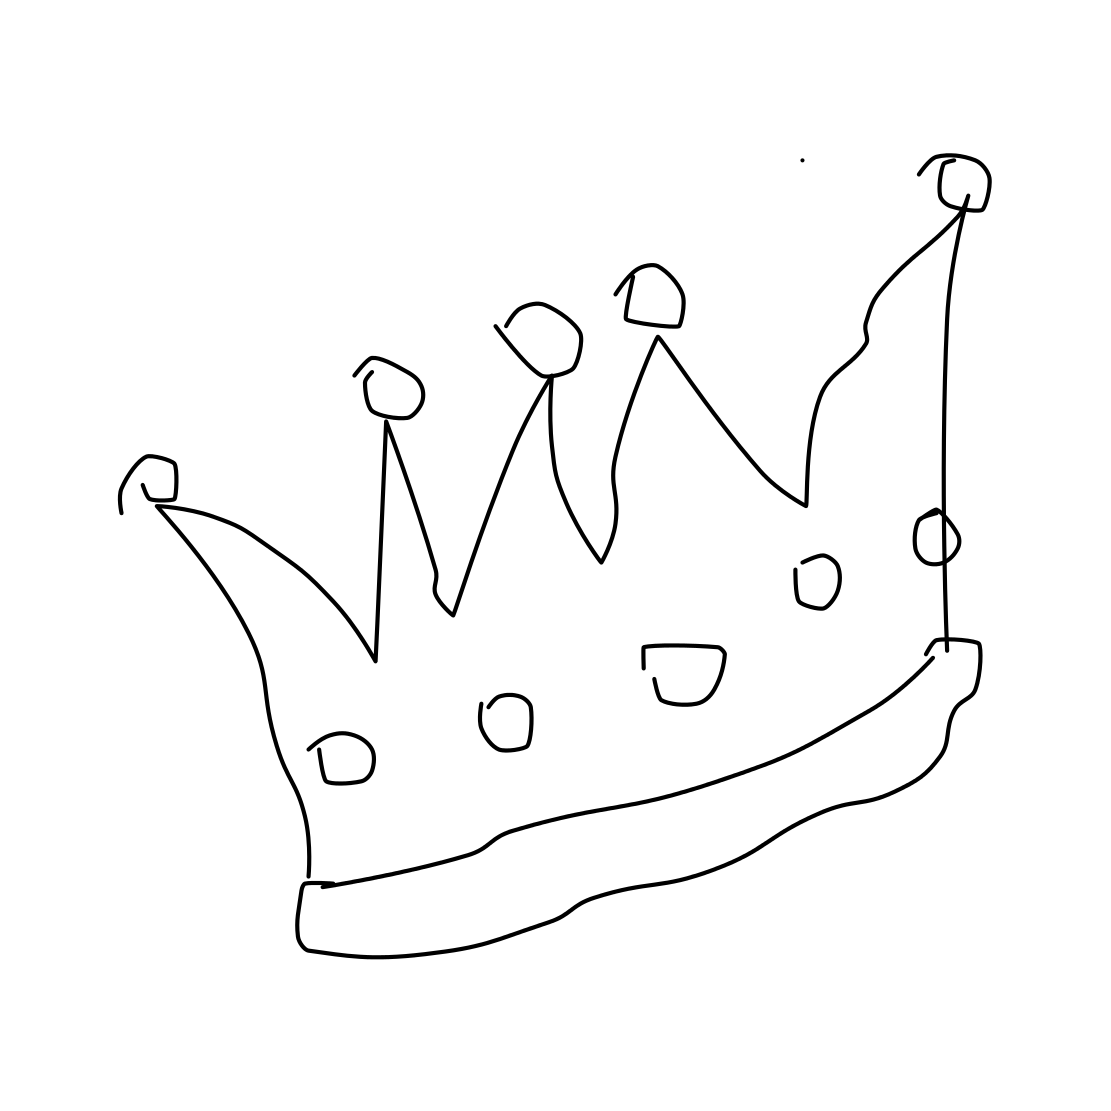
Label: crown